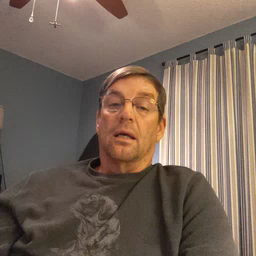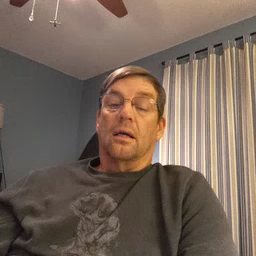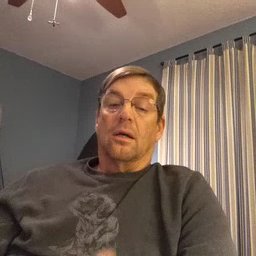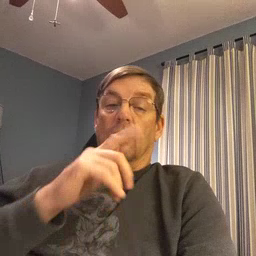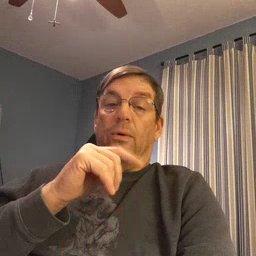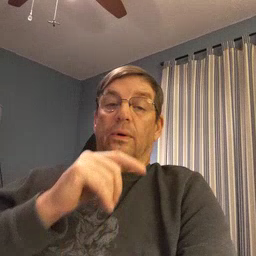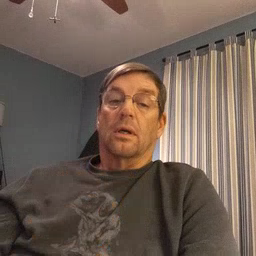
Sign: who